Question: AGENT DB TABLE
'''
agent_id agent_name company_name
-------- ---------- -----------
1 AAA XXX
2 BBB YYY
3 CCC ZZZ
4 DDD XYZ
'''
DRIVER DB TABLE
'''
agent_id driver_id driver_name last_viewed
-------- ---------- ----------- -----------
2 1 EEE 1
2 2 FFF 0
2 3 GGG 0
1 4 HHH 0
3 5 III 1
3 6 JJJ 1
'''
I WANT THE OUTPUT LIKE THIS
'''
Agent Details Driver details
1, AAA, 1 Drivers (0 active | 1 idle)
Company name
2, BBB, 3 Drivers (1 active | 2 idle)
Company name
3, CCC, 2 Drivers (2 active | 0 idle)
Company name
'''
I have tried this below query
'''
$sql="SELECT a.*,d.*, COUNT(d.driver_id) AS drivers_count FROM ta_agent a JOIN ta_drivers d USING(agent_id) GROUP BY a.agent_id";
'''
I want to show active and idle status of the driver based on 'last_viewed' column. For example agent_id 2 have three drivers (1,2,3) and those 3 drivers have 1,0,0 in their last_viewed column. So, i want to show the output like this 1 active and 2 idle...

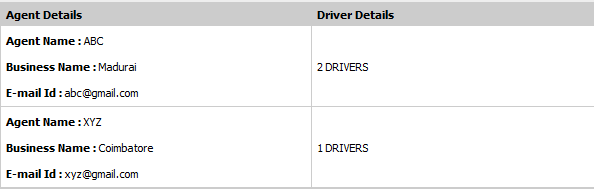
Answer: try this,.
'''
select a.agent_id, a.agent_name, a.company_name, ifnull(cnt_all,0) total_drivers,ifnull(cnt_active,0) active_drivers, ifnull(cnt_idle,0) idle_drivers
from agent a left join (select agent_id, count(*) cnt_all
from driver
group by agent_id) cnt on a.agent_id=cnt.agent_id
left join (select agent_id, count(*) cnt_idle
from driver
where last_viewed=0
group by agent_id) idle on a.agent_id=idle.agent_id
left join (select agent_id, count(*) cnt_active
from driver
where last_viewed=1
group by agent_id) active on a.agent_id=active.agent_id
'''
here is <URL>